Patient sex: M
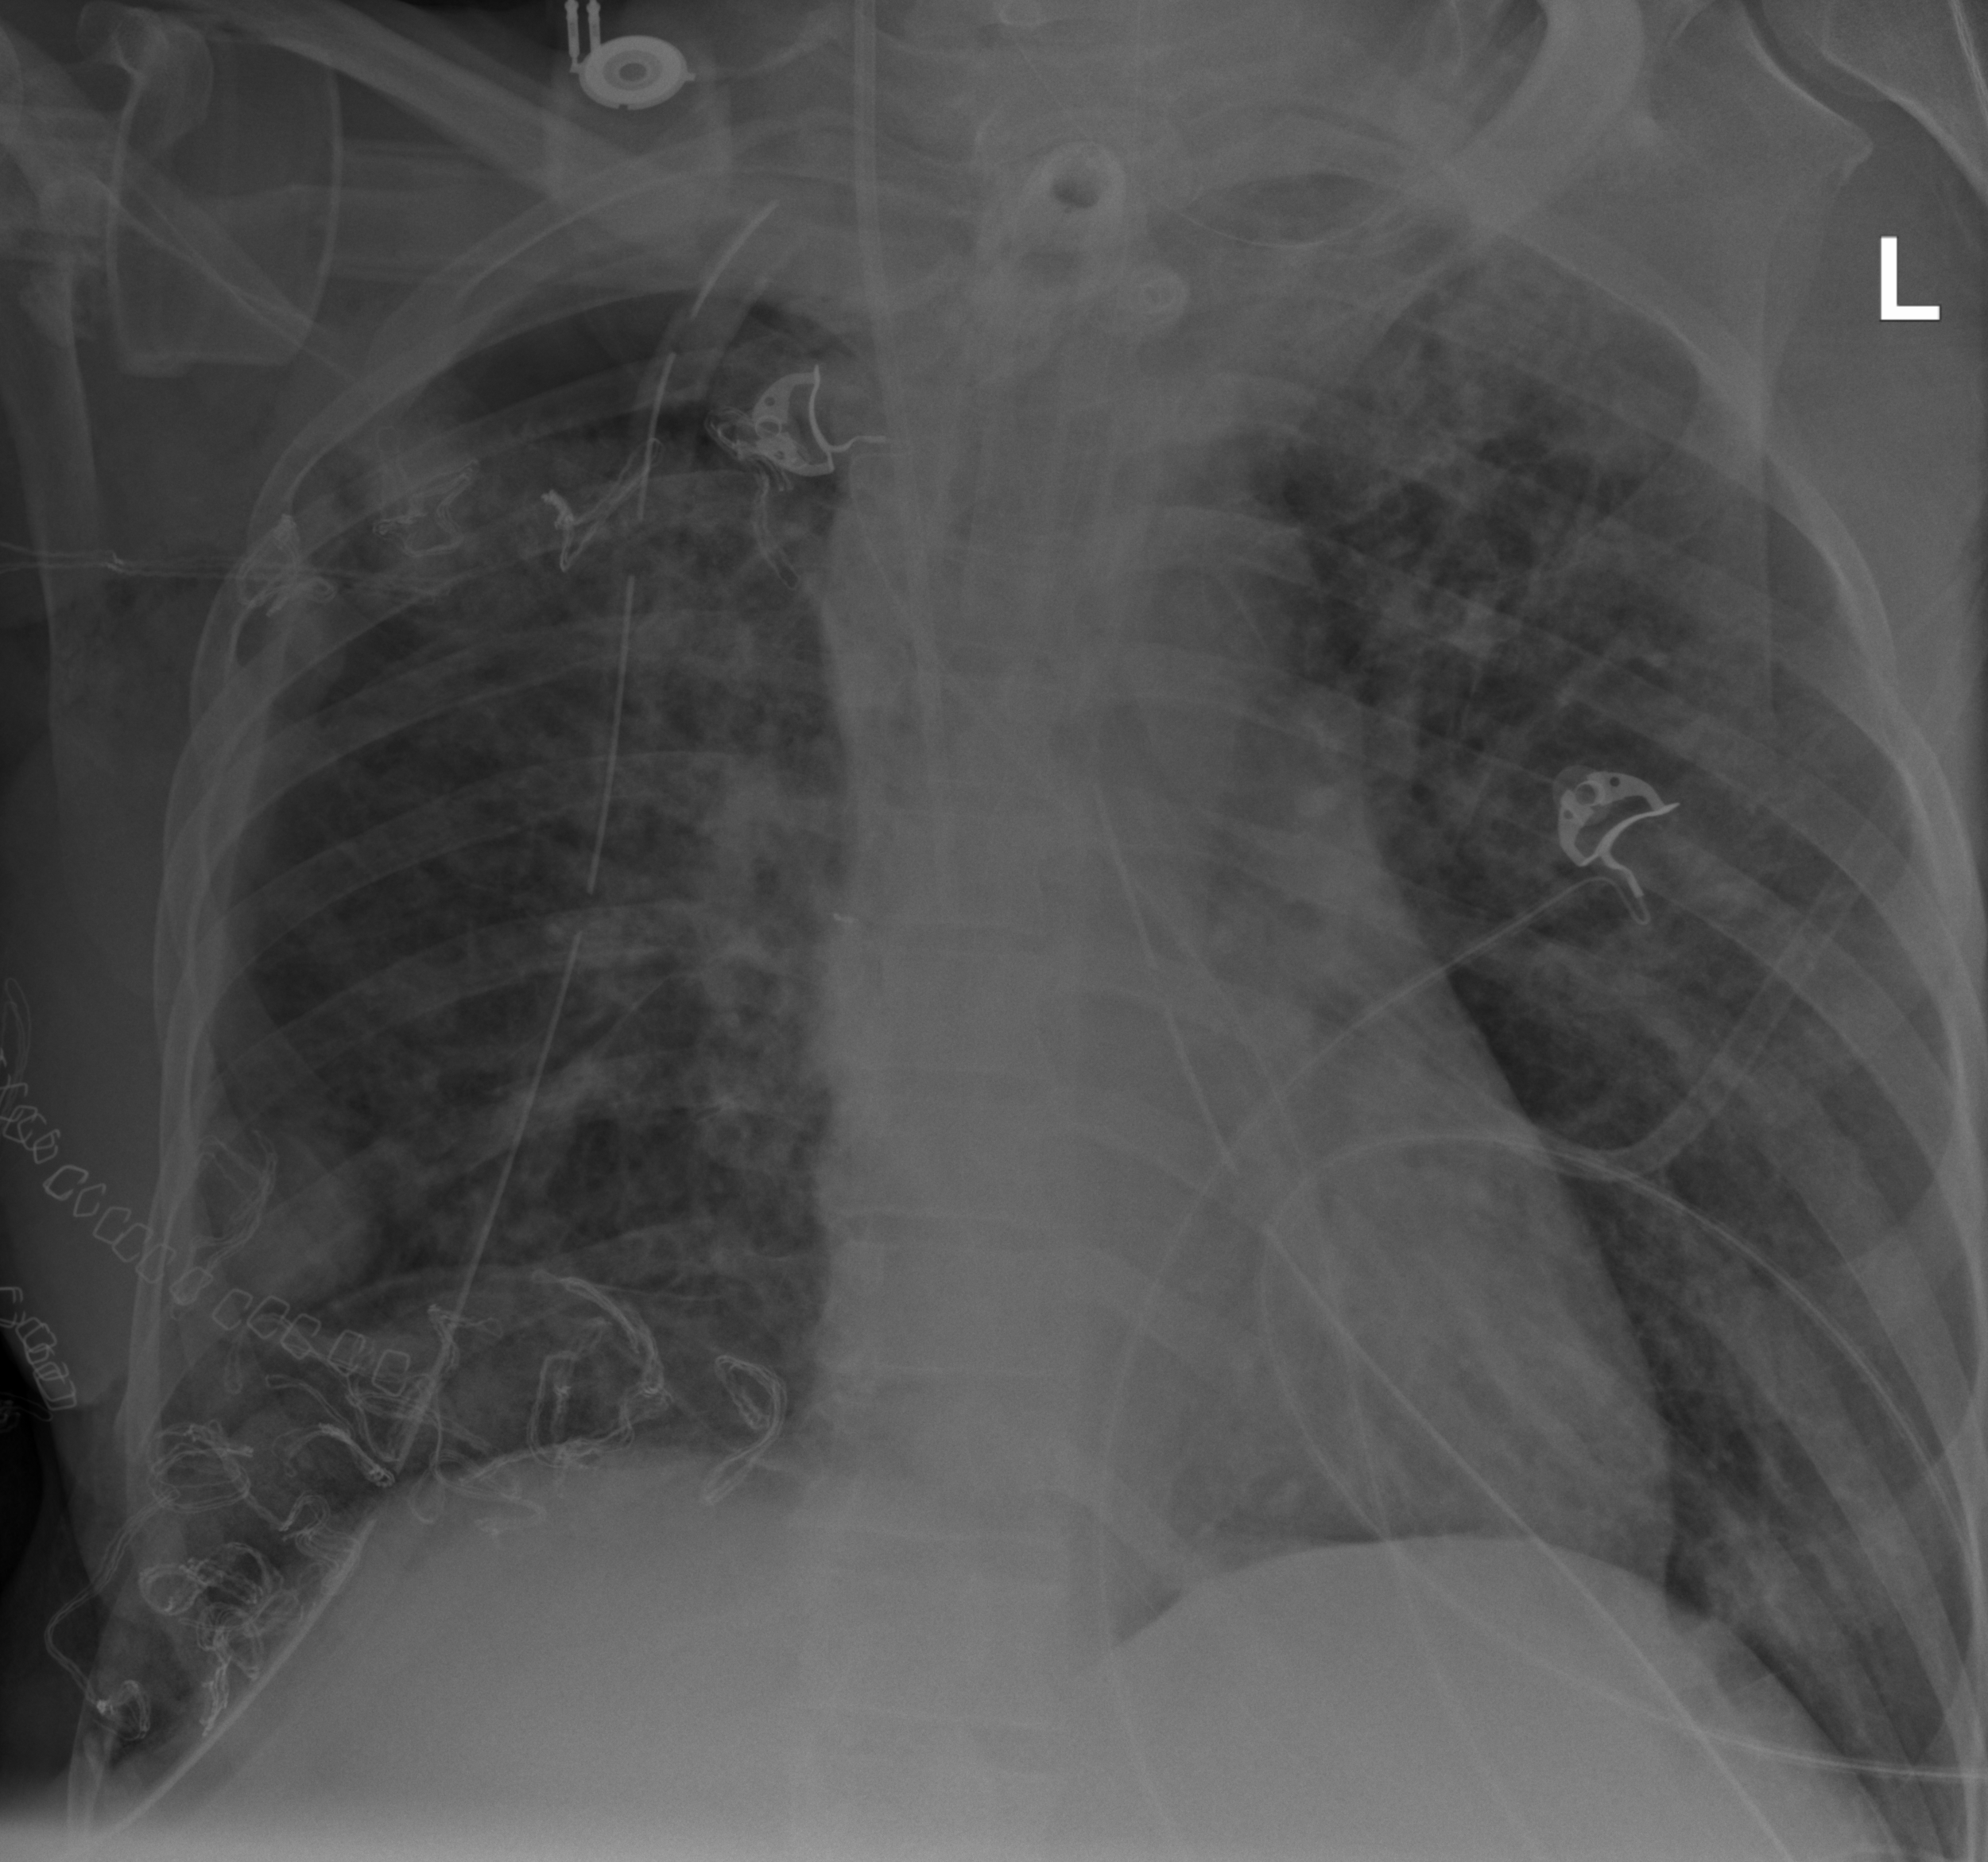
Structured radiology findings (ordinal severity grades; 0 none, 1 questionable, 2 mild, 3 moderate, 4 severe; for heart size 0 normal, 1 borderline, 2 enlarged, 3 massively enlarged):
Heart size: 0
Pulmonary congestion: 0
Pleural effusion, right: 0
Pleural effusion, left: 0
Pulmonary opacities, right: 3
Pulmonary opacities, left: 3
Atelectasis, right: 2
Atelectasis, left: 0